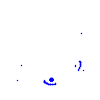
Particle: electron